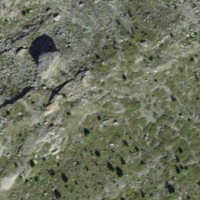
EUNIS habitat code: 48
Species observed at this site:
Achillea erba-rotta
Asplenium viride